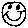
Label: smiley face